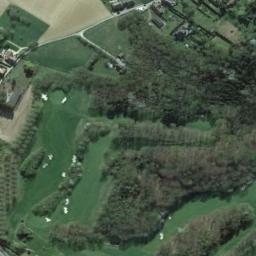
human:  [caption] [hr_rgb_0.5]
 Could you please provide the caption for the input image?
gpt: There are six bunkers scattered along the road .

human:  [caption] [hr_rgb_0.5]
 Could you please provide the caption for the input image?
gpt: There are many trees near the golf course .

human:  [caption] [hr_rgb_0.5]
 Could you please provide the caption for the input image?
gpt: There are a few bunkers and a few paths on a large green lawn on the golf course with many trees and several buildings .

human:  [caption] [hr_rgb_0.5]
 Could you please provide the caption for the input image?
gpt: The golf course has some fairways, Roads, Barrier trees and sandpits and some houses are next to the golf course .

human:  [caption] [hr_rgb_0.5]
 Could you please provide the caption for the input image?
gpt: There are many green trees and some bunkers on the golf course .